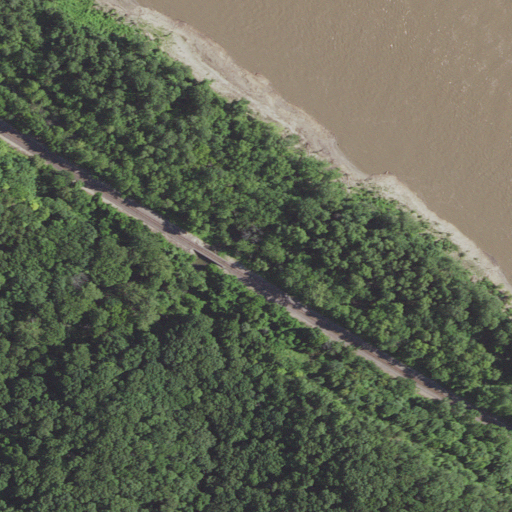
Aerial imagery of valley in Missouri named Wolf Hollow containing deciduous forest, woody wetlands, open water, and herbaceous wetlands